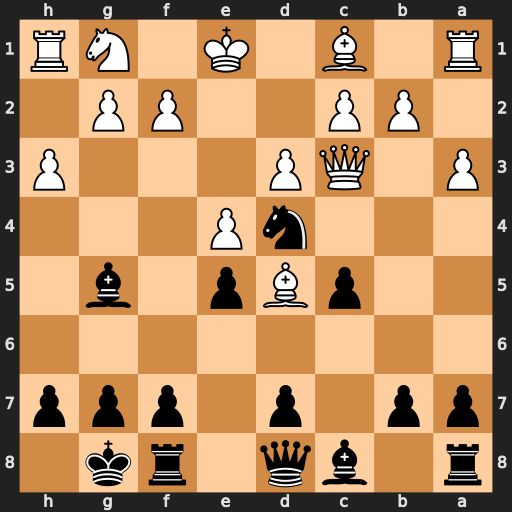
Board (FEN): r1bq1rk1/pp1p1ppp/8/2pBp1b1/3nP3/P1QP3P/1PP2PP1/R1B1K1NR
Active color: b
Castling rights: KQ
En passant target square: -
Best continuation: Bxc1 Rxc1 Qg5